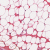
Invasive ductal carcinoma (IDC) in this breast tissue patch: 0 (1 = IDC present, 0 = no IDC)